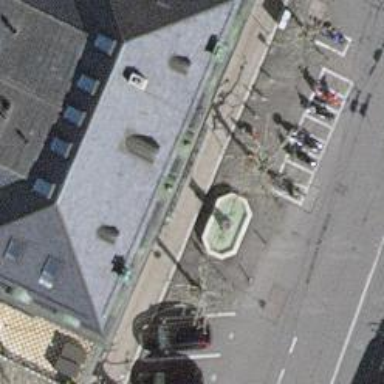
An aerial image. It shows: Beautiful fountain.